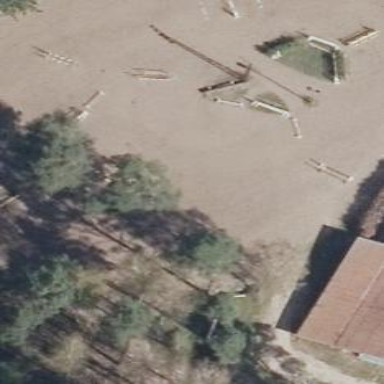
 perfect for leisure and sports activities."